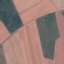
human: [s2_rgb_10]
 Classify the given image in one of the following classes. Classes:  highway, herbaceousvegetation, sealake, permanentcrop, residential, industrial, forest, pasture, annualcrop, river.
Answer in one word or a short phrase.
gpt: AnnualCrop